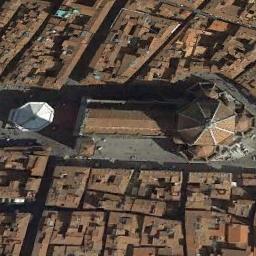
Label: church